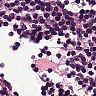
Metastatic tissue present: no